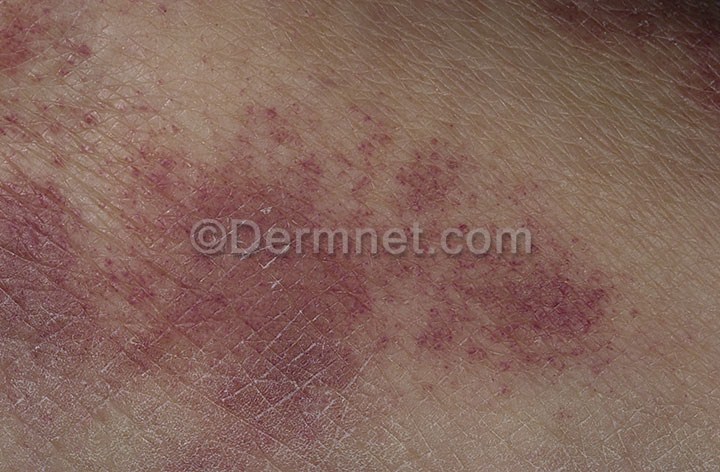
Disease: Vasculitis Photos